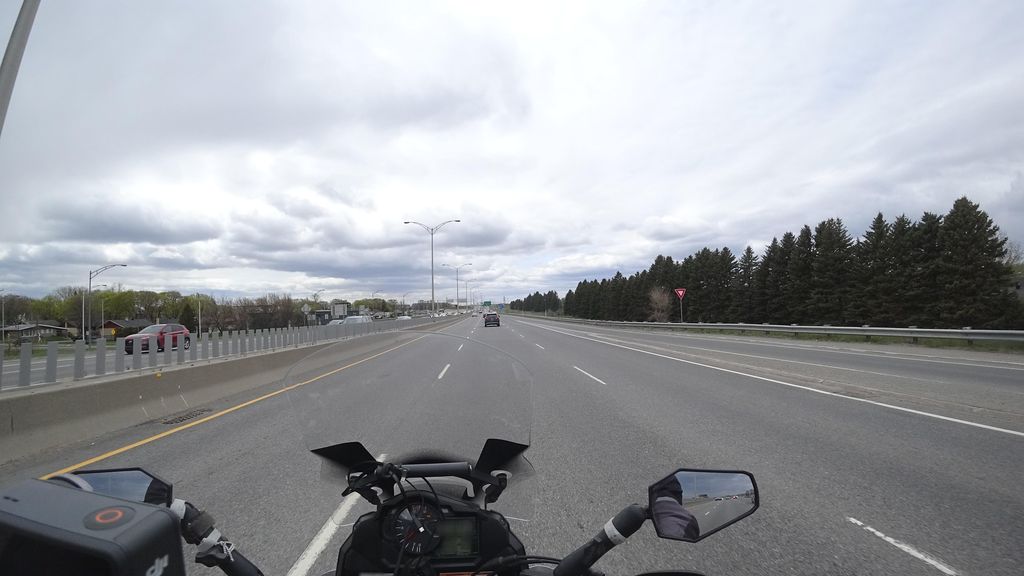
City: quebec_city